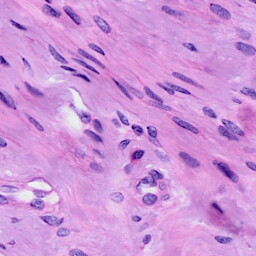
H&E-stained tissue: Cervix